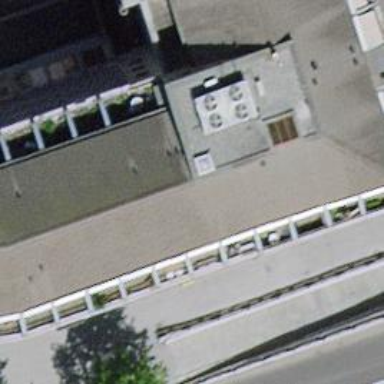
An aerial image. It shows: Office building.